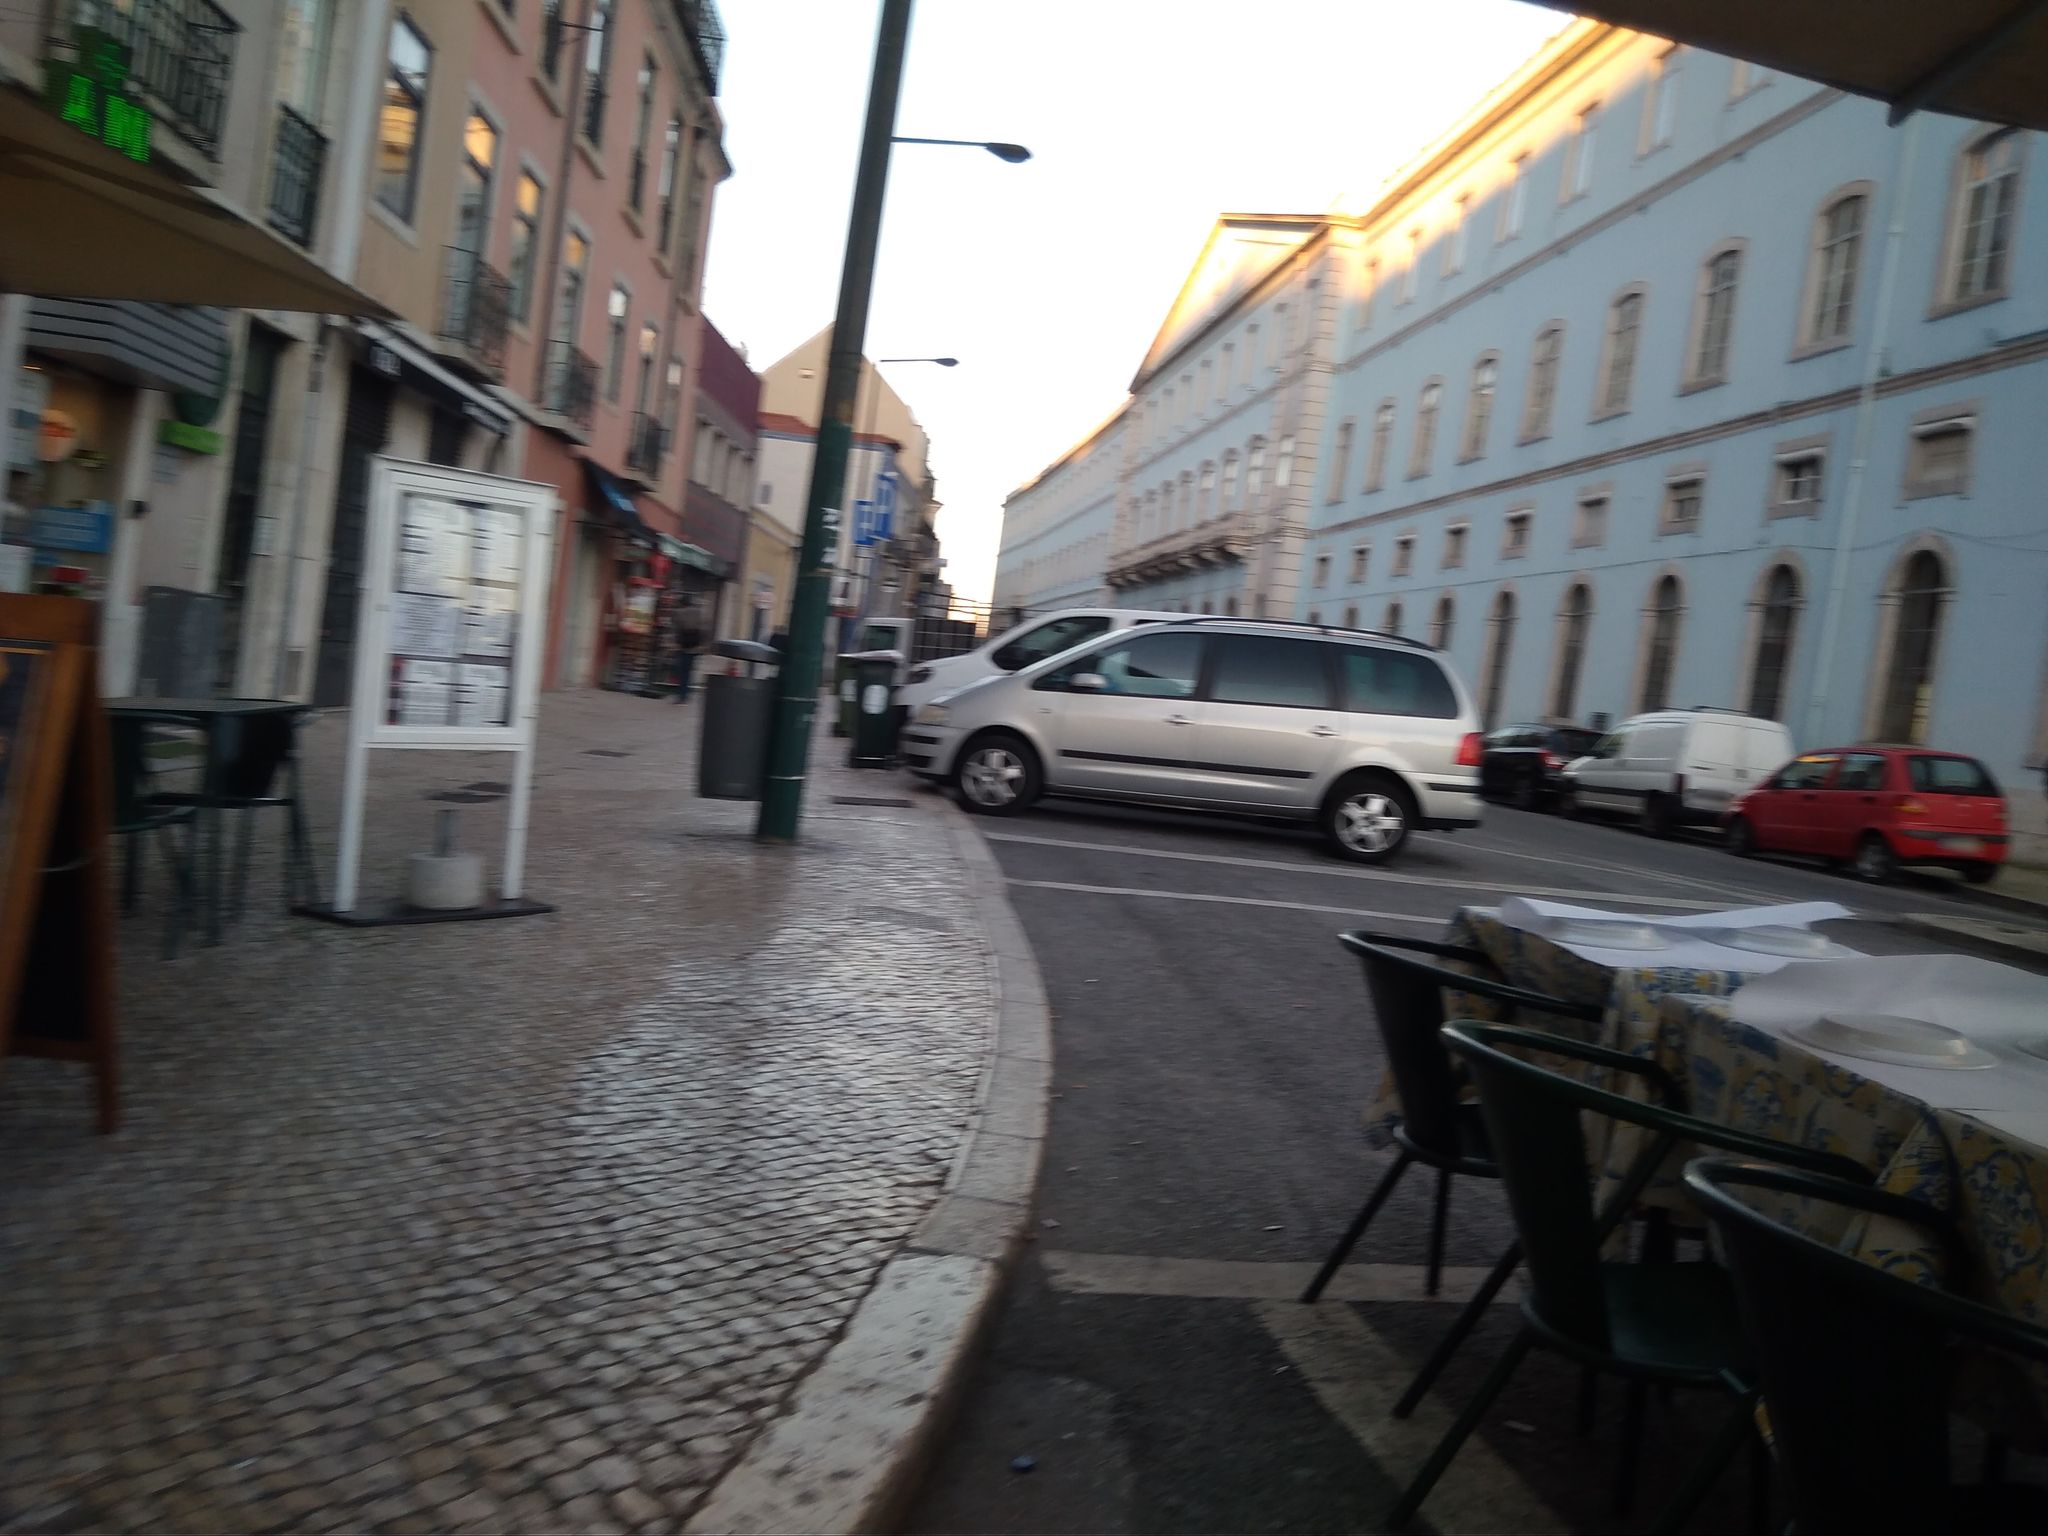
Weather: rainy
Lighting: day
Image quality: good
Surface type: walking surface
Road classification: tertiary_link, residential
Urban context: urban centre
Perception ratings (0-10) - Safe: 2.18, Lively: 7.86, Beautiful: 8.25, Boring: 2.4, Depressing: 5.54, Wealthy: 9.05